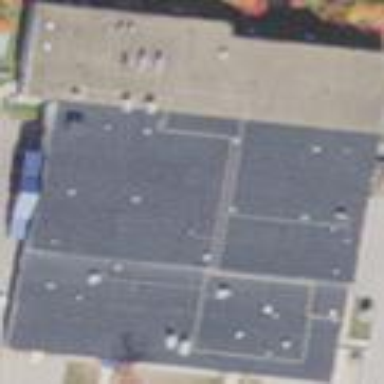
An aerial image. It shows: Building that serves as food bank.